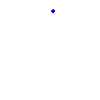
Particle: kaon